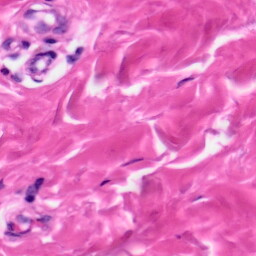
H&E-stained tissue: Skin